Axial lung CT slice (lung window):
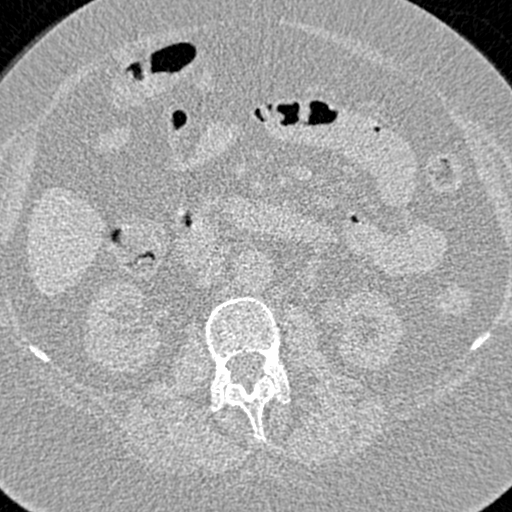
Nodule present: no